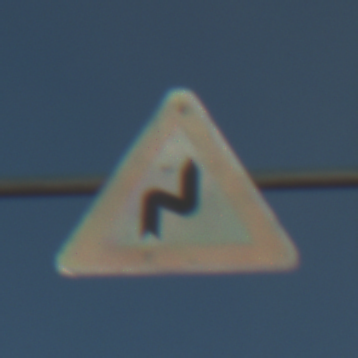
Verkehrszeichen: DoppelkurveRechts
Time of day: MorningAfternoon
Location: Outdoor (Suburban)
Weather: PartlyCloudy
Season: NotSpecified
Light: Natural